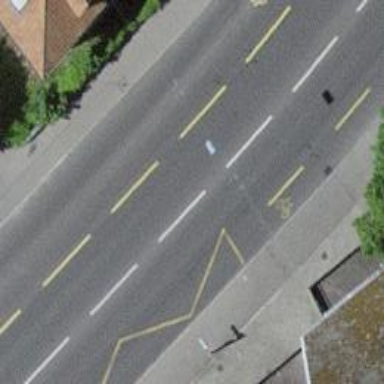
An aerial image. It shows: Trolleybus stop position for public transport.